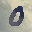
Label: 0